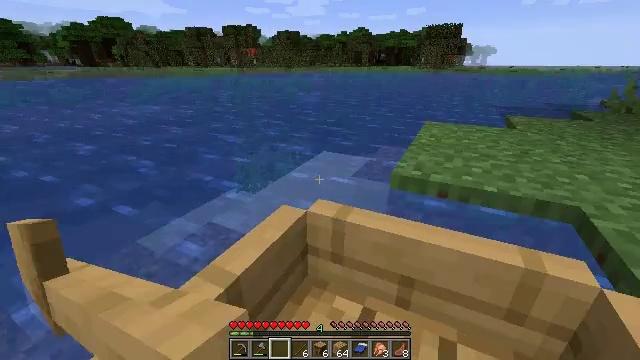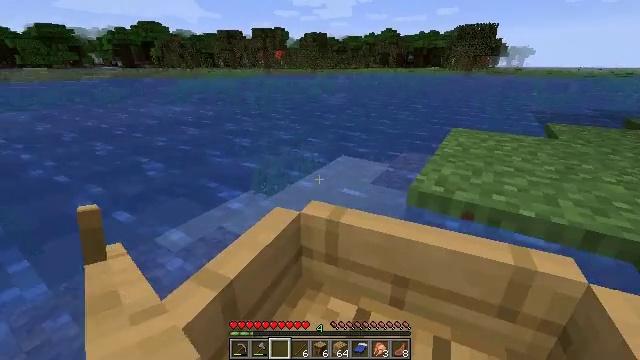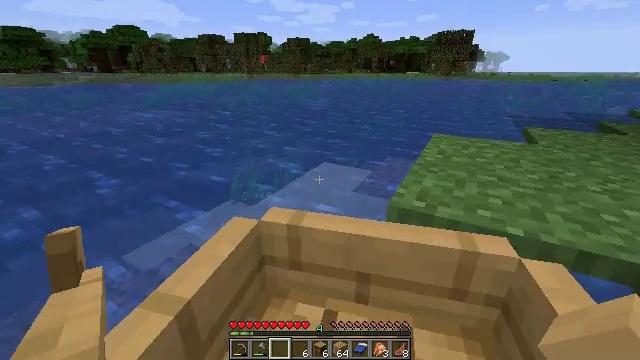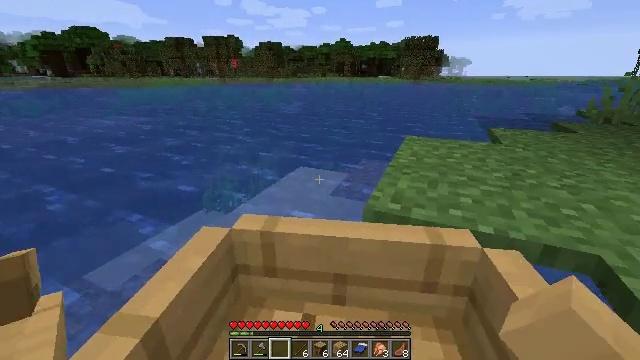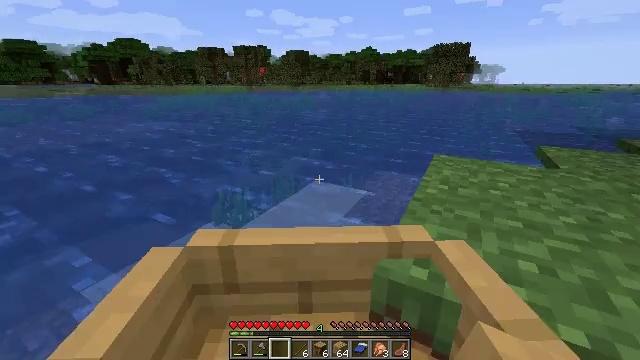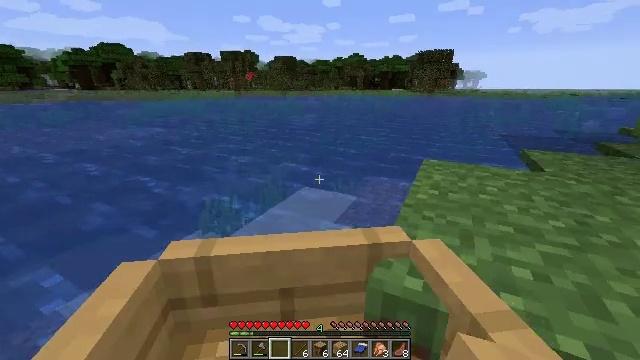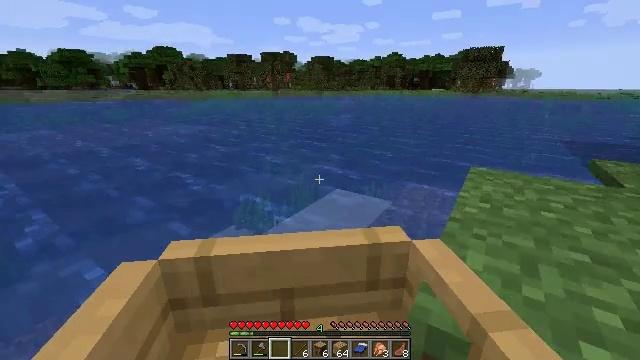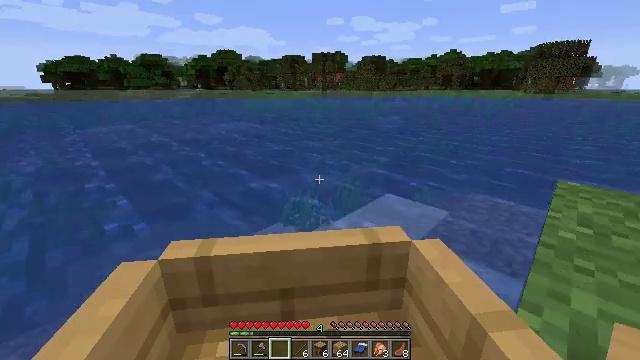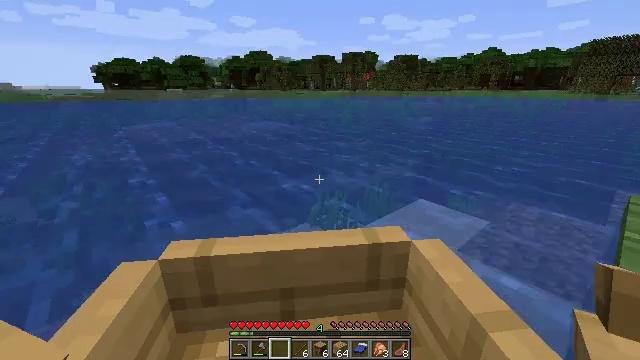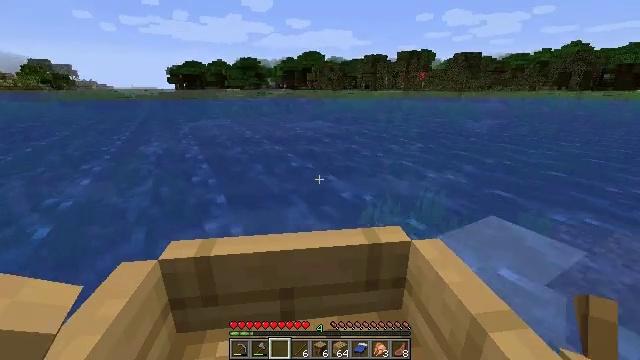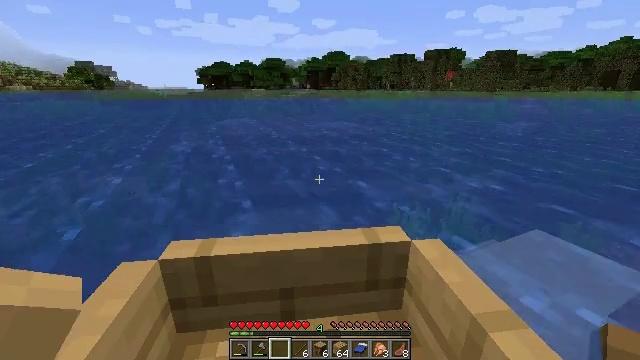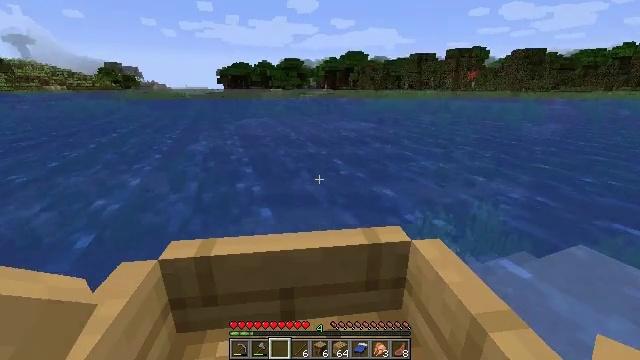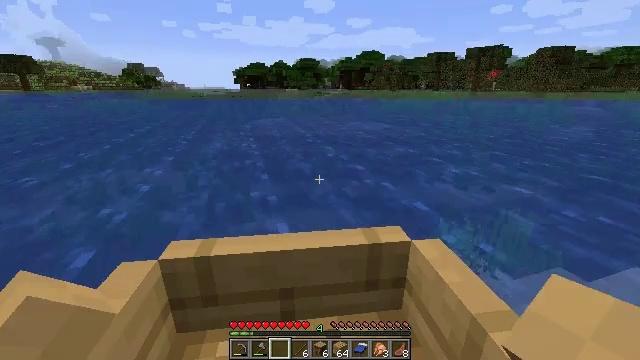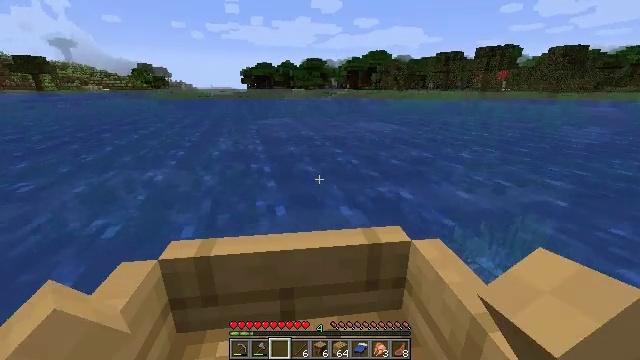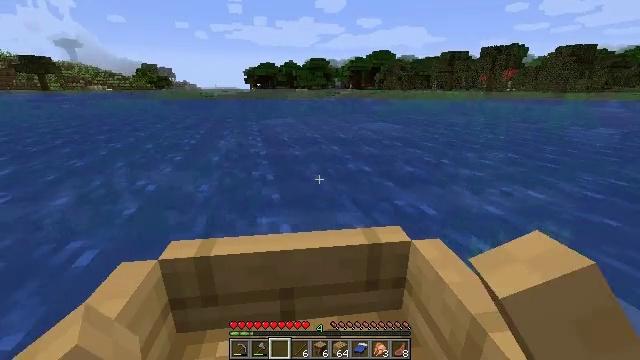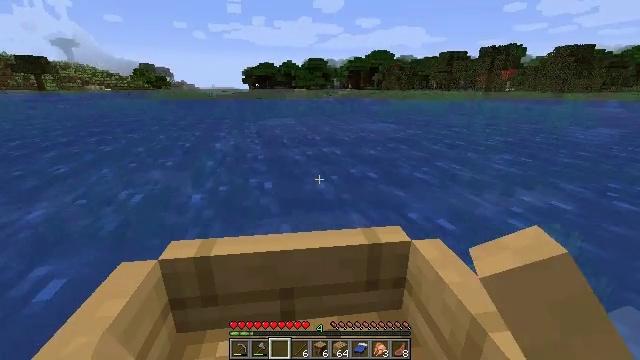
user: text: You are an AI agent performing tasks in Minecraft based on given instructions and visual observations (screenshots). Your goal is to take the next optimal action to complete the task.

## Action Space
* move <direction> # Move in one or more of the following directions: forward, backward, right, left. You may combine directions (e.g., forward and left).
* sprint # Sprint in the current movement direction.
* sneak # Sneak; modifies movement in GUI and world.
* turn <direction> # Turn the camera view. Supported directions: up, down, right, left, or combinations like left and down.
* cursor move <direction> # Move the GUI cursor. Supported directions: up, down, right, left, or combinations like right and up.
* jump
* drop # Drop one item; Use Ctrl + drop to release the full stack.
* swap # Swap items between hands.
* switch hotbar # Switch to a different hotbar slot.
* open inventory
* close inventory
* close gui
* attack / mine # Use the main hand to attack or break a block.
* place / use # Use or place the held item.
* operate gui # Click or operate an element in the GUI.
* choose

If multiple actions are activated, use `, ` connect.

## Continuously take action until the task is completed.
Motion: motion action
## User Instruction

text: Drop a lily pad.
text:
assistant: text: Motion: move forward and move left, turn right
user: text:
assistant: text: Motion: move forward and move left, turn right
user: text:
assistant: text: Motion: move forward and move left, turn right
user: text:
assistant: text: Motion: move forward and move left, turn right and up
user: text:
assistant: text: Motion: move forward and move left, turn right and up
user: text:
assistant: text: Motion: move forward
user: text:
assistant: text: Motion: move forward
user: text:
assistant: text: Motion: move forward
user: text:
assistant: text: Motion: move forward
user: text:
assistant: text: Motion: move forward and move right
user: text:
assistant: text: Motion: move forward and move right
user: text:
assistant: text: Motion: move forward and move right
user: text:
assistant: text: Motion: move forward and move right
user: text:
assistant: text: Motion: move forward and move right
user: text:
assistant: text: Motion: move forward and move right
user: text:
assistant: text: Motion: move forward and move right
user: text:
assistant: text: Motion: move forward and move right
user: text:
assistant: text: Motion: move forward and move right
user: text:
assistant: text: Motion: move forward and move right
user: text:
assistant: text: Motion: move forward and move right
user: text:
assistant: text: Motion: move forward and move right
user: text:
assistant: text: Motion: move forward and move right, turn left
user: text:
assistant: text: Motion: move forward, turn left and up
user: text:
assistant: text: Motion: move forward, turn left
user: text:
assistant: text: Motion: turn left
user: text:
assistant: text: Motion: turn left
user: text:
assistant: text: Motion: move forward
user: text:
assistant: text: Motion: move forward, turn right
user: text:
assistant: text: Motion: move forward, turn right
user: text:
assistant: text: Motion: move forward, turn right and up